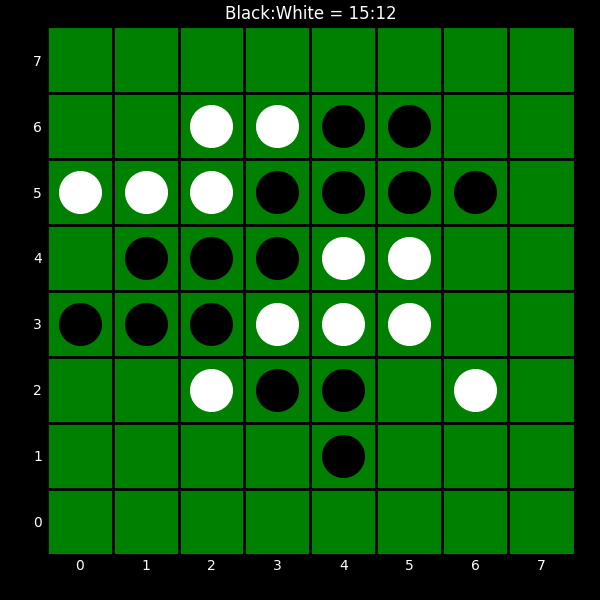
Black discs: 15
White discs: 12